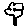
Label: flower